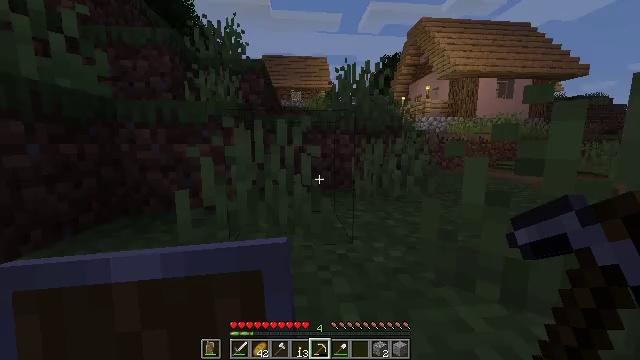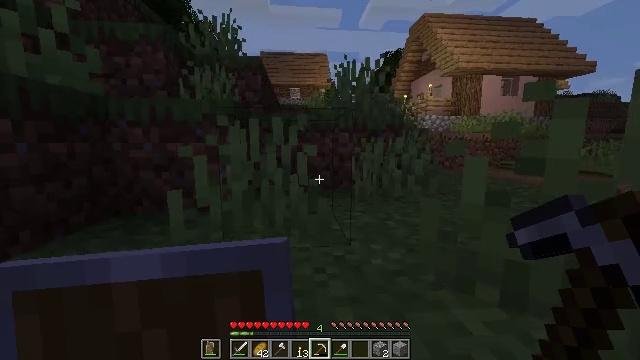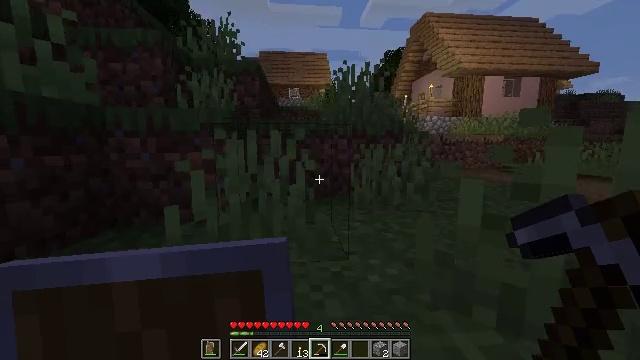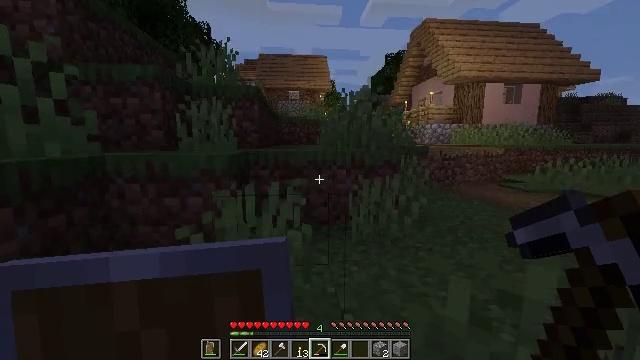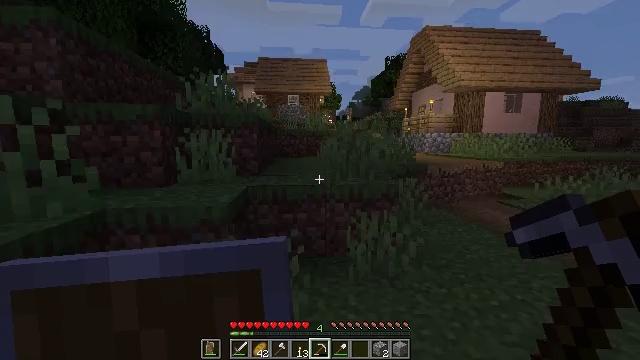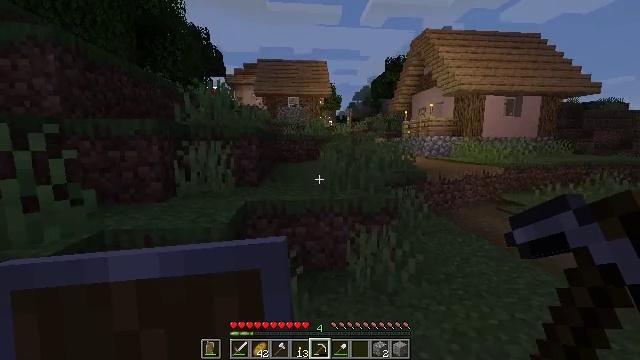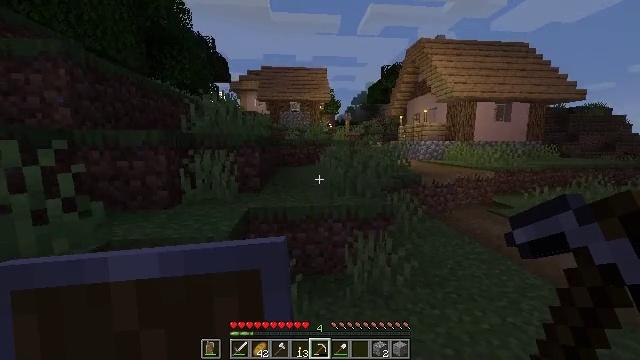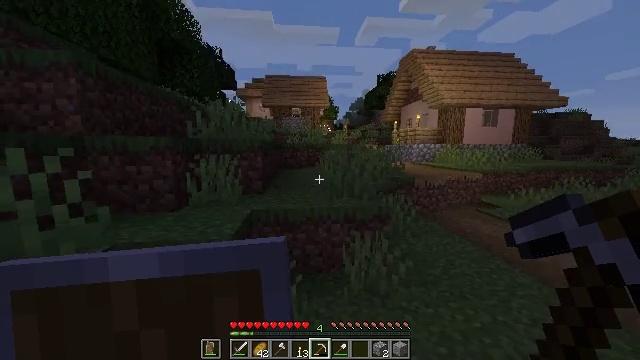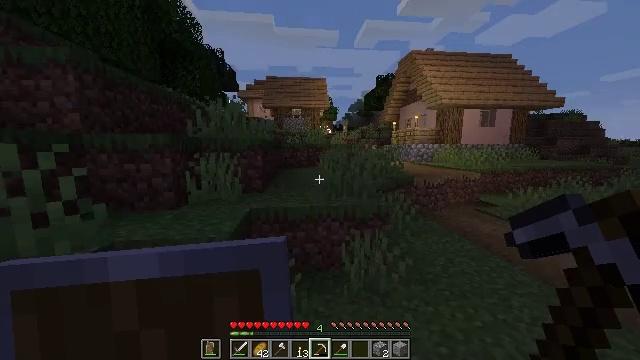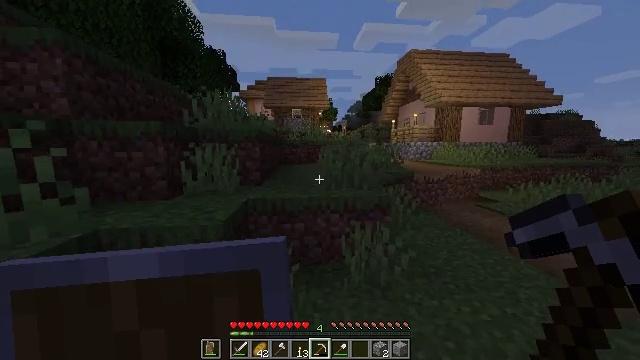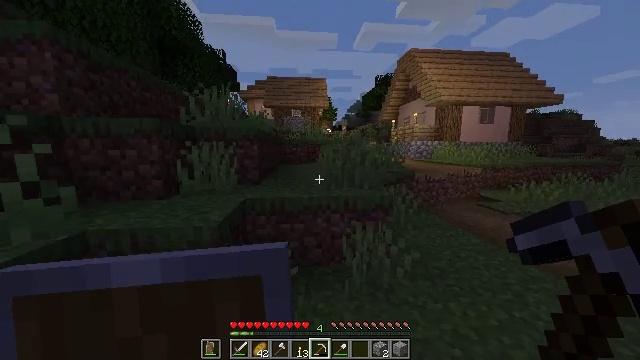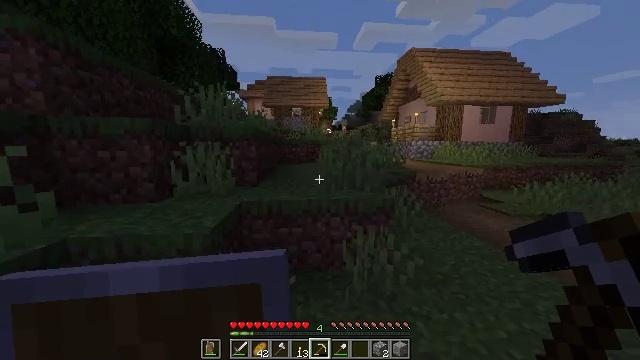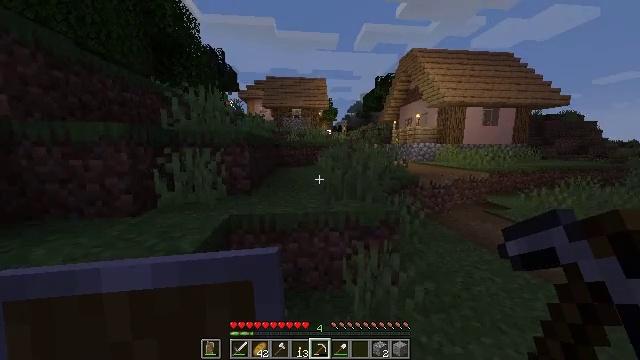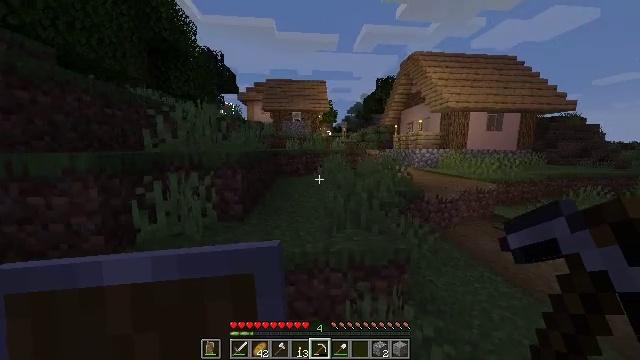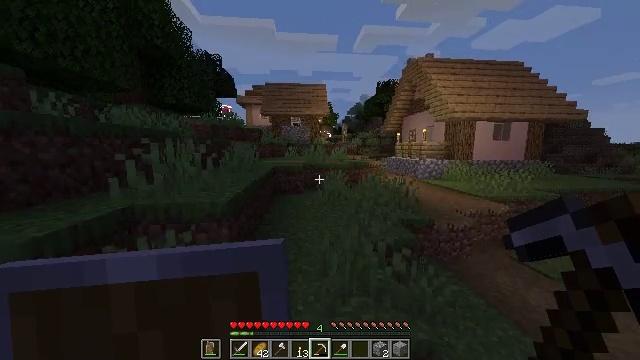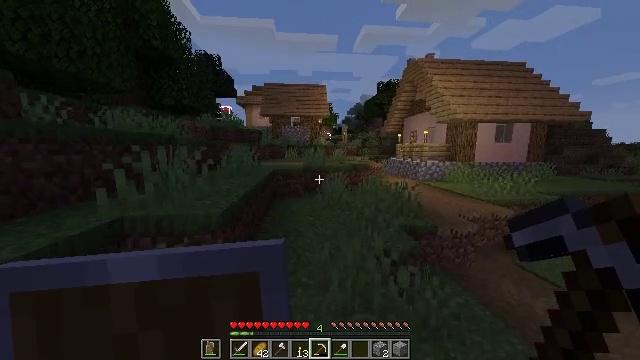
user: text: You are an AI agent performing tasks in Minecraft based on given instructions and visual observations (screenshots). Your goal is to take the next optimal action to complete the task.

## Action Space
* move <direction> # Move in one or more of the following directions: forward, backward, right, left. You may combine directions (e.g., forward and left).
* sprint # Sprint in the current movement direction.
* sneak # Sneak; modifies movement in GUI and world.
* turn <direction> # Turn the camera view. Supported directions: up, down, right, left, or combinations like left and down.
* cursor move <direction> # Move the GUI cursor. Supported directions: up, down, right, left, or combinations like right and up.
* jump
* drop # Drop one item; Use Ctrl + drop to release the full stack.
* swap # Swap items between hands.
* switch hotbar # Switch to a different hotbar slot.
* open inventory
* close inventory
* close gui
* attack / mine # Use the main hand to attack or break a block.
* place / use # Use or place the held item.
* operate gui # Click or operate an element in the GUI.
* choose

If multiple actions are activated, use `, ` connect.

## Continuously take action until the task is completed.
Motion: motion action
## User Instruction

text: Remove the oak door from its frame.
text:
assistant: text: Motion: move forward, sprint
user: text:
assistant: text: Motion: move forward, sprint, jump
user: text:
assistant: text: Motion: move forward, sprint
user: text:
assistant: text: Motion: move forward, sprint
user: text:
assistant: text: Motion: move forward, sprint
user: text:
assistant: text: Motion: move forward, sprint
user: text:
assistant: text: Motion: move forward, sprint
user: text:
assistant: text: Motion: move forward, sprint
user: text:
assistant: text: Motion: move forward, sprint
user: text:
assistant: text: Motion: move forward, sprint
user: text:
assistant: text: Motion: move forward, sprint
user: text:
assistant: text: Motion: move forward, sprint, jump
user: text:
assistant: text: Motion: move forward, sprint, jump
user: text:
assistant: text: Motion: move forward, sprint, jump
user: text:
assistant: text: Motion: move forward, sprint, jump
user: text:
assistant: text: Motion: move forward, sprint, jump
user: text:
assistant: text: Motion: move forward, sprint
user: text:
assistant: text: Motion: move forward, sprint
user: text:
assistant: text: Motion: move forward, sprint
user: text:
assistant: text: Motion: move forward, sprint
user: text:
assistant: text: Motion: move forward, sprint, jump
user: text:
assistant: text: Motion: move forward, sprint, jump
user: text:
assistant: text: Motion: move forward, sprint, jump
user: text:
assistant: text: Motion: move forward, sprint, jump
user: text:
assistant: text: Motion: move forward, sprint, jump
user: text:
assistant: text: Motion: move forward, sprint, jump
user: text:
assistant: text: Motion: move forward, sprint, jump
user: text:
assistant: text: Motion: move forward, sprint
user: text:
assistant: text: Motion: move forward, sprint
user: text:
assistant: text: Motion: move forward, sprint